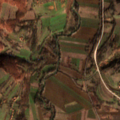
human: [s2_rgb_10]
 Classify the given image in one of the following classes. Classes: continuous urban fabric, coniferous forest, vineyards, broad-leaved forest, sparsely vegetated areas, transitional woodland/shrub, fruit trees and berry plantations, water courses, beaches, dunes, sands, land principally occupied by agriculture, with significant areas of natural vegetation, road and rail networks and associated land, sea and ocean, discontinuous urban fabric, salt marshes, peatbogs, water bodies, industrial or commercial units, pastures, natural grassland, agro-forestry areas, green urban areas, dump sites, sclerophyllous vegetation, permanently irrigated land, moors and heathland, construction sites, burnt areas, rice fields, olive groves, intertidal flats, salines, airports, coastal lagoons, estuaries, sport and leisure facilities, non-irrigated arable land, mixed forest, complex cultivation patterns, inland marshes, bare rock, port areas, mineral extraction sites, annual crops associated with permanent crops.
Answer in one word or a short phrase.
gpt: non-irrigated arable land, complex cultivation patterns, land principally occupied by agriculture, with significant areas of natural vegetation, broad-leaved forest, transitional woodland/shrub